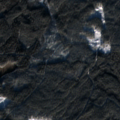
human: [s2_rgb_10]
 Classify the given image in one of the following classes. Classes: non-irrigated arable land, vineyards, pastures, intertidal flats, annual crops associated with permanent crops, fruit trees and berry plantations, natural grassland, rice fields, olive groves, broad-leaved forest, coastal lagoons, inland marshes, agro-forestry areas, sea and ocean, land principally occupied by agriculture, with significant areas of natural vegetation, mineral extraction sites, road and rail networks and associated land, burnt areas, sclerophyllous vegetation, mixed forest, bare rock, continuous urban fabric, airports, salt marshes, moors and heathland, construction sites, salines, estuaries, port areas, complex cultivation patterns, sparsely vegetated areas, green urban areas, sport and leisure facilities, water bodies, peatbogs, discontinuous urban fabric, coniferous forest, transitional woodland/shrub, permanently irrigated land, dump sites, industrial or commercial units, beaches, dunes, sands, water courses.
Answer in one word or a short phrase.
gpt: coniferous forest, transitional woodland/shrub